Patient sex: M
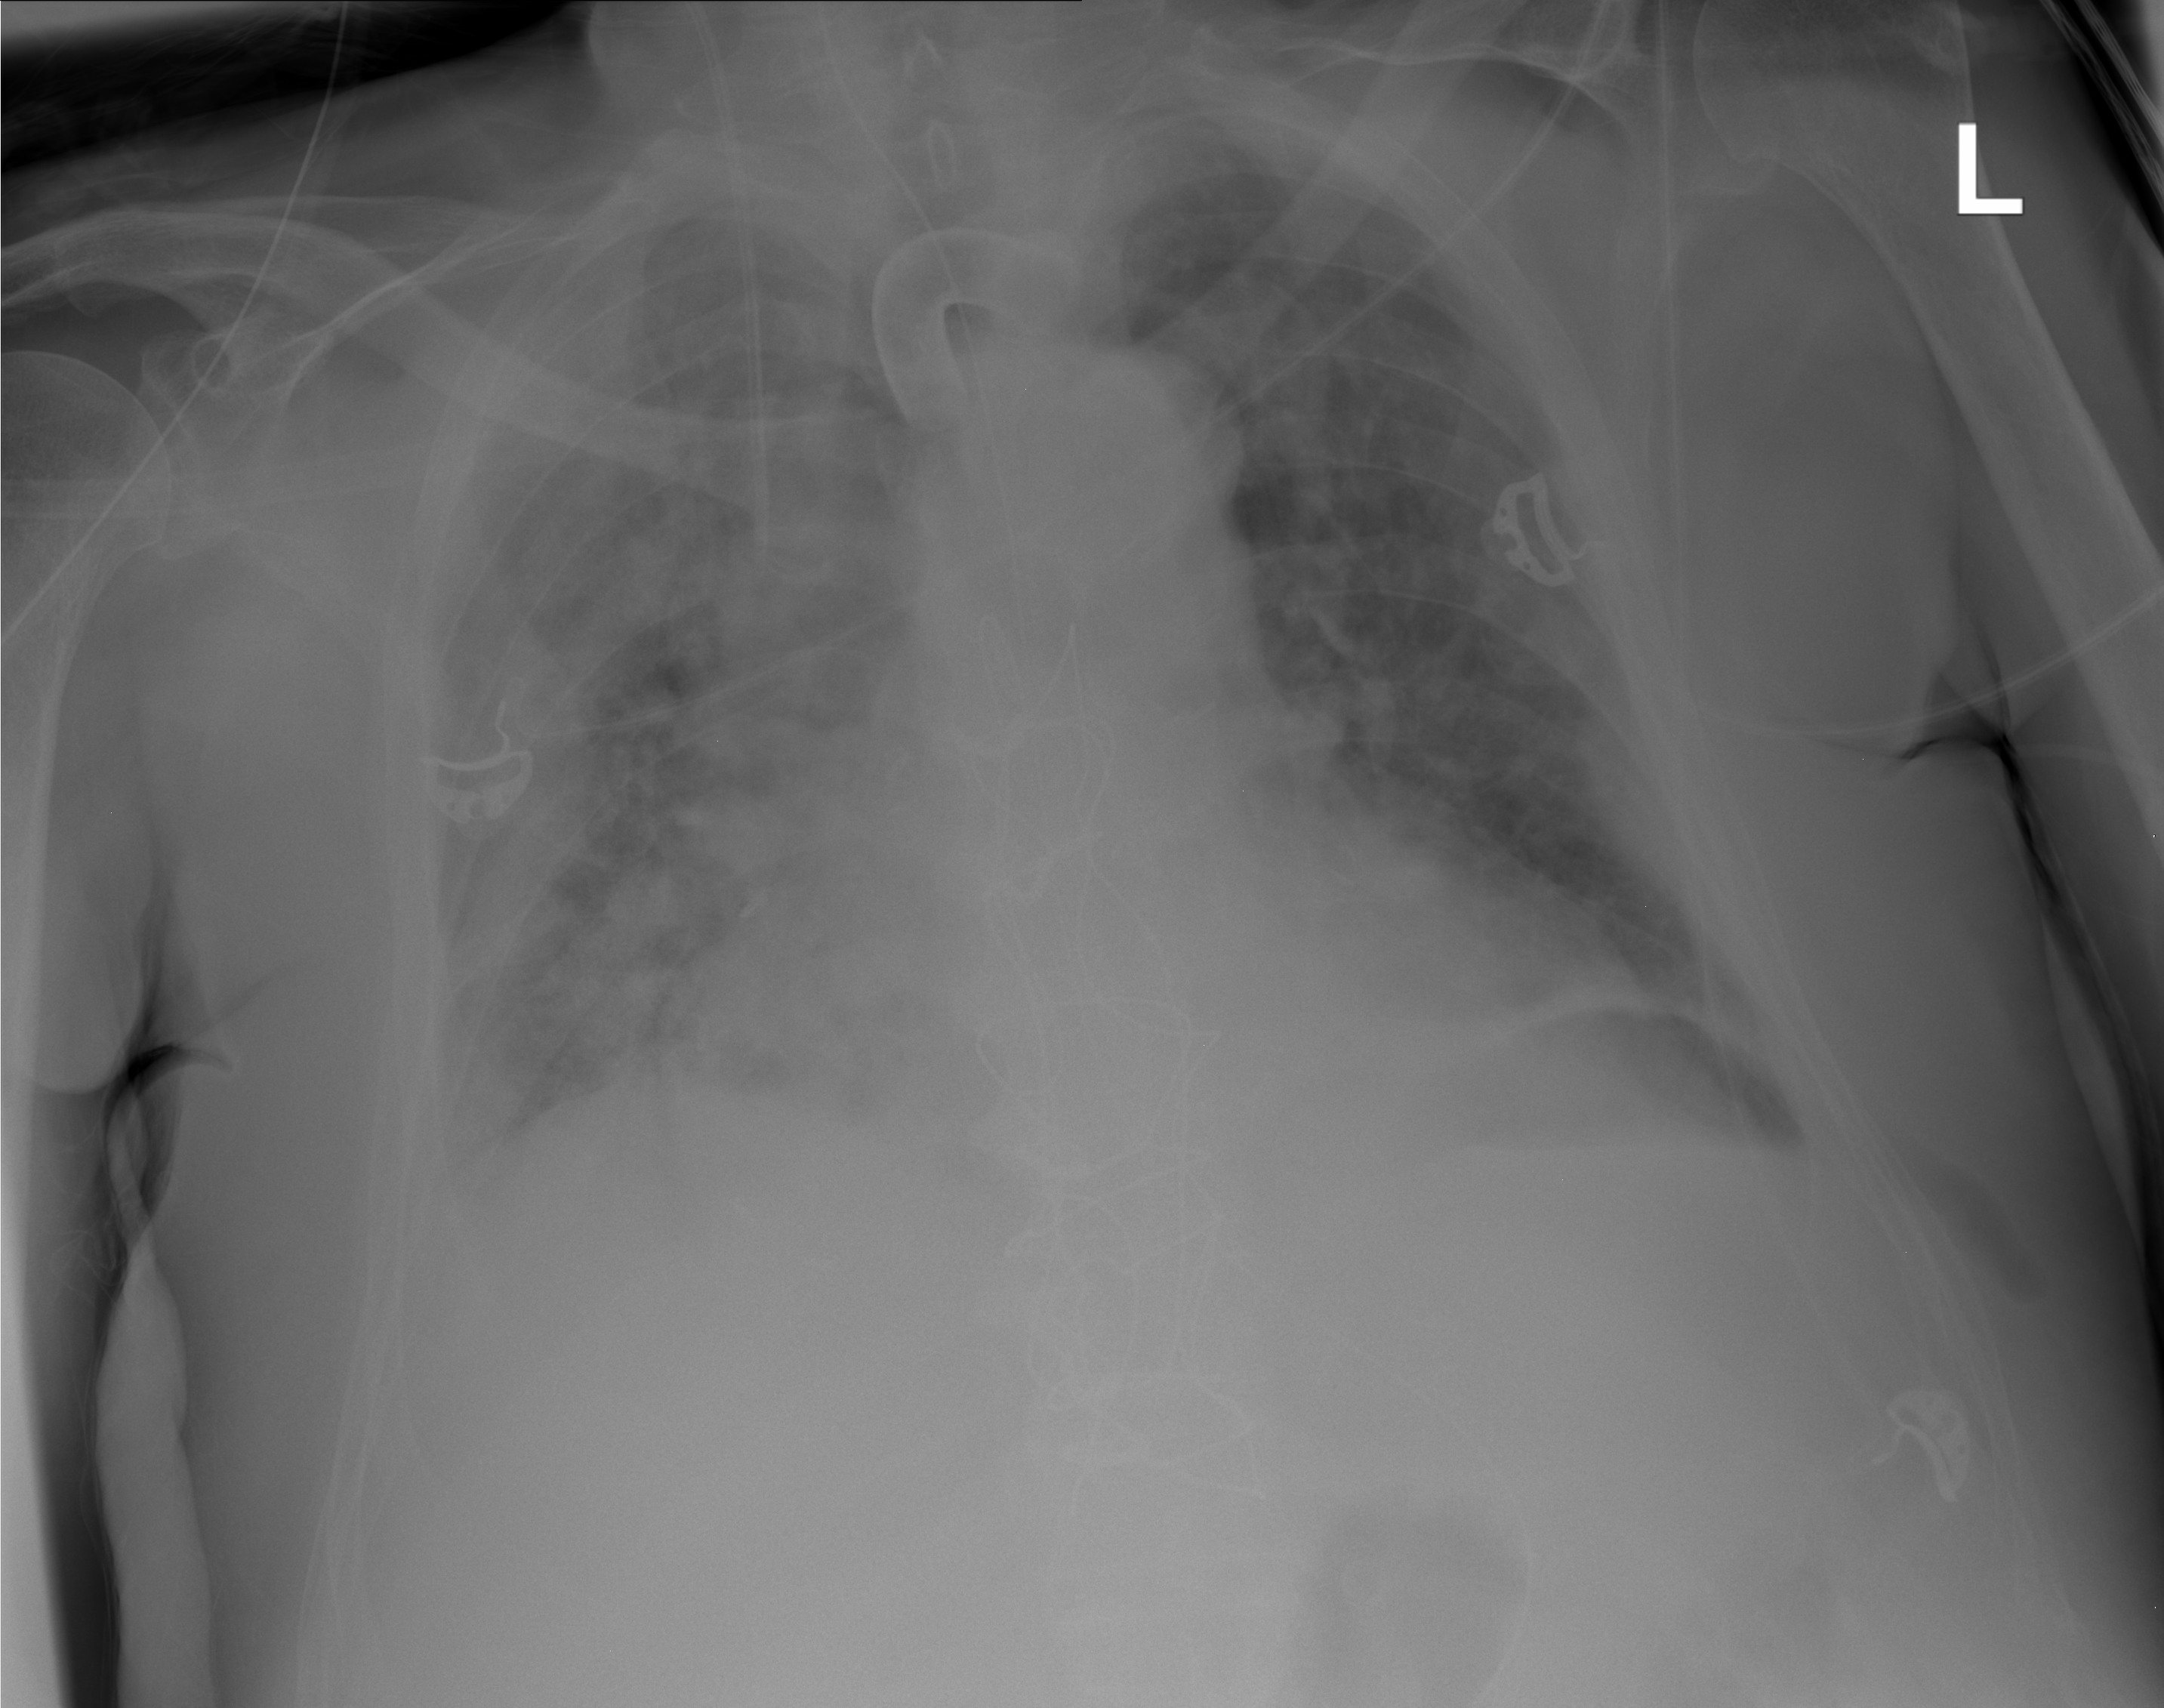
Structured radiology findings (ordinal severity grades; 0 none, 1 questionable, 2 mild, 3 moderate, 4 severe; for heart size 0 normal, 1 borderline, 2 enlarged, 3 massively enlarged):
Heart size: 2
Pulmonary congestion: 3
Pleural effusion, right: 2
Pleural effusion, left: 1
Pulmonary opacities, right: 3
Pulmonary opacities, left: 3
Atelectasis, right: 3
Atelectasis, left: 3